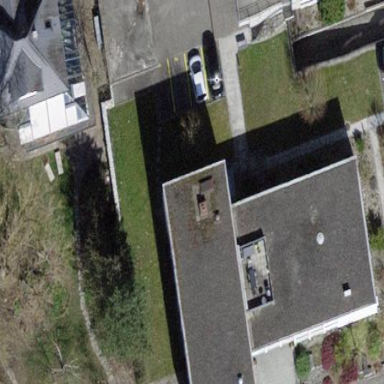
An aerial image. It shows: Police building with flat roof.